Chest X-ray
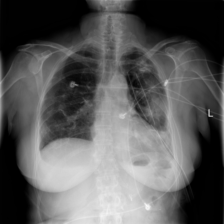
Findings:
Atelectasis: negative
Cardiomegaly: negative
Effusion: negative
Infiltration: negative
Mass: negative
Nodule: negative
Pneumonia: negative
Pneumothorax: negative
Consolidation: negative
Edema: negative
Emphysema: negative
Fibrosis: negative
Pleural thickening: negative
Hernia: negative